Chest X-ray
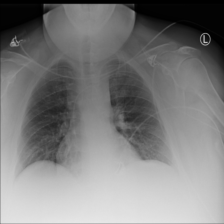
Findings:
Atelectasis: negative
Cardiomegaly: negative
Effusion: negative
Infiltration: positive
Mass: negative
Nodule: negative
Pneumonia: negative
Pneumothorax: negative
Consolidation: negative
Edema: negative
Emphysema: negative
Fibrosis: negative
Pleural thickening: negative
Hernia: negative